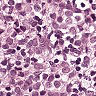
Metastatic tissue present: yes